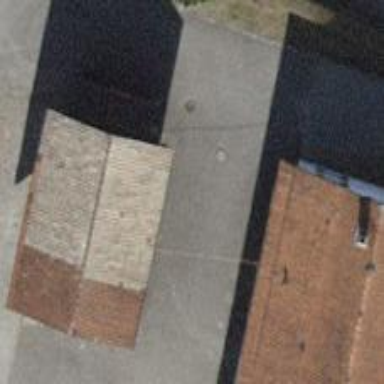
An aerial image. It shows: Building with tiled roof.